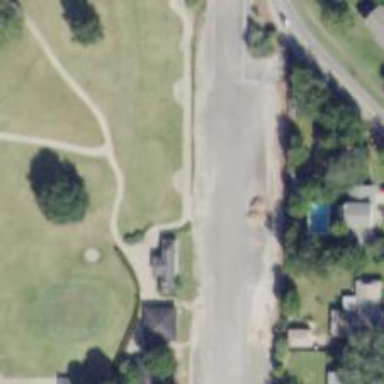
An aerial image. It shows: Path for golf carts.